Question: I have an application that screen scrapes browser pages.
In order to do this I need to get the version of the browser.
'''
public string GetIEVersion()
{
string data = "";
string sKey;
RegistryKey dKey;
sKey = "SOFTWARE\Microsoft\Internet Explorer";
dKey = Registry.LocalMachine.OpenSubKey(sKey);
if (dKey != null)
{
data = dKey.GetValue("Version").ToString();
}
return data;
}
'''
This works fine. However, I have noticed that my machine is returning the incorrect version of IE. Is my registry messed up or is the IE versioning messed up? I don't want to distribute an app looking for the wrong version of IE...

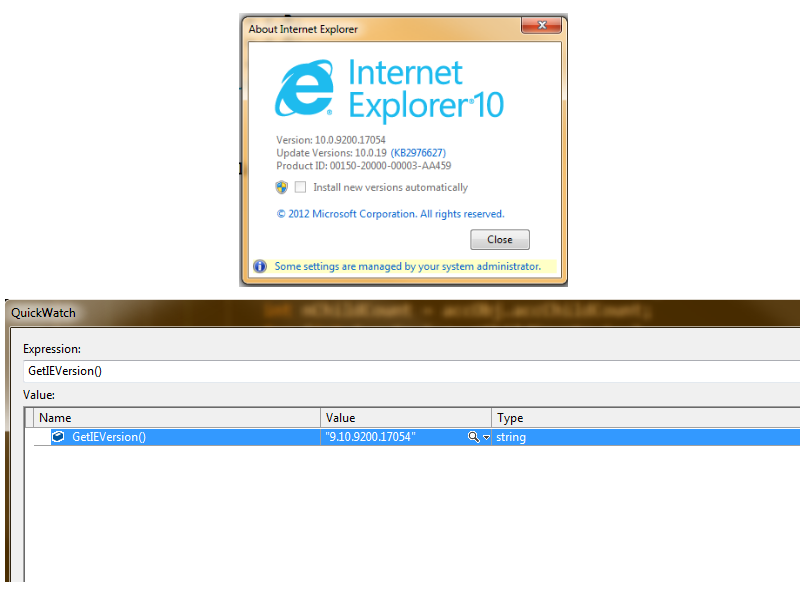
Answer: For compatibility reasons, Microsoft moved the version data in Internet Explorer 10 and later to try and work around the various quirks people have put into websites over the years to detect IE in webpages and serve specific content.
The Version key's major number has been frozen at 9, with the actual version stored in the minor, build and revision numbers. The version can be found in other new keys.
I have Internet Explorer 11 on my machine, and the registry values I have are:
'''
Version: 9.11.9600.17239
W2kVersion: 9.11.9600.17239
svcUpdateVersion: 11.0.11
svcVersion: 11.0.9600.17239
'''
As you can see, 9 is frozen in the first two, and the rest of the numbers match IE 11 in the prefixed registry values.
The best solution for your code is to look at if it is present, and to fall back to if it is absent.